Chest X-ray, PA view. Patient: 44 years old, sex M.
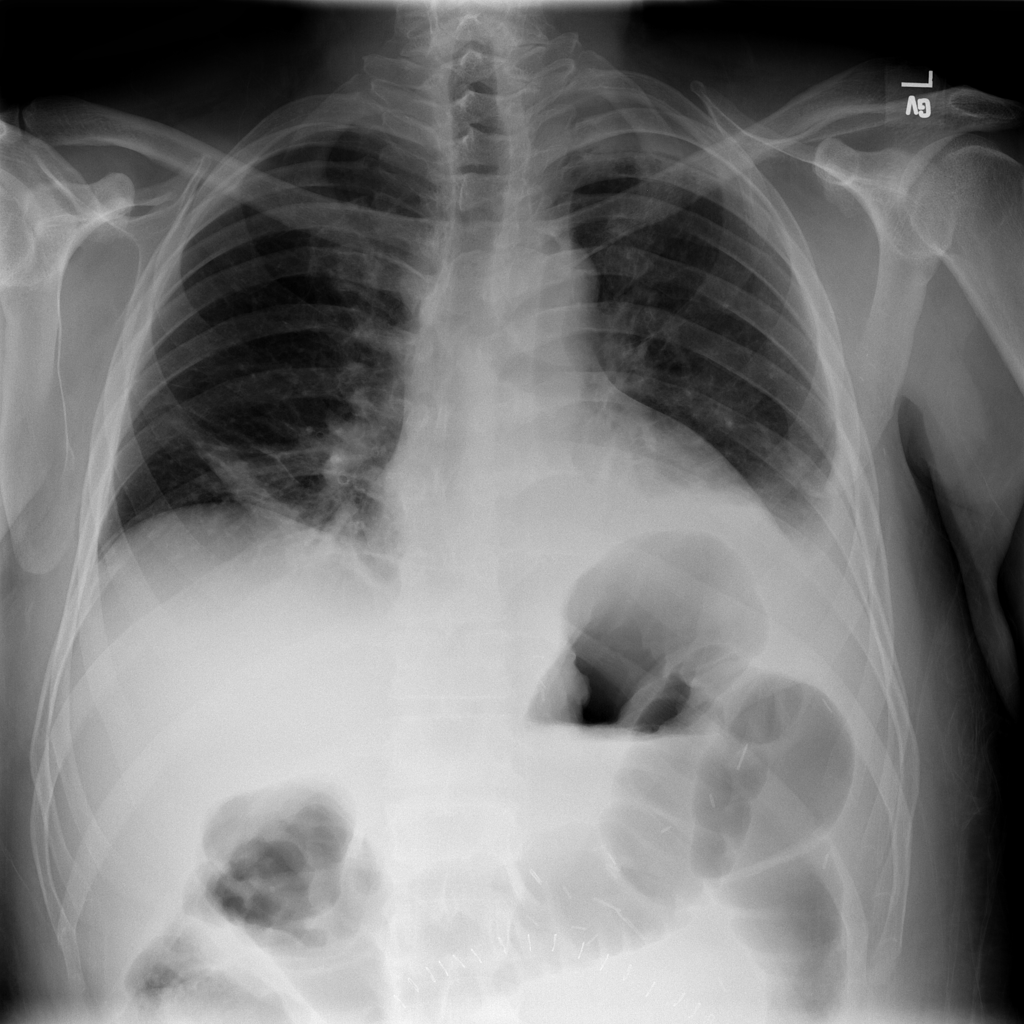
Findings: Atelectasis, Effusion